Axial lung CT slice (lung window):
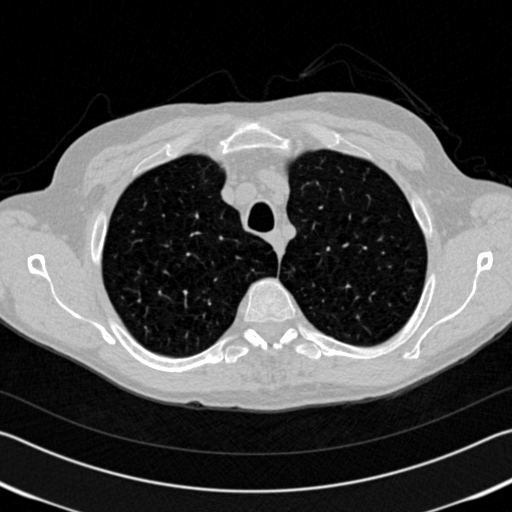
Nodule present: no